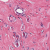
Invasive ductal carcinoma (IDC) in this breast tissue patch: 0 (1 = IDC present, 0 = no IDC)